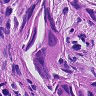
Metastatic tissue present: yes